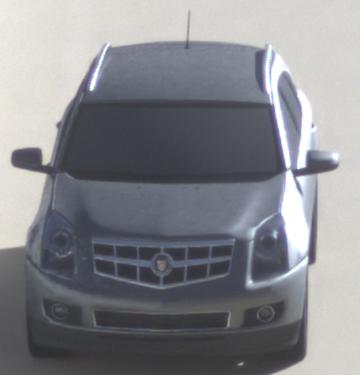
Make: Cadillac
Model: SRX 3.0 V6
Detailed model: SRX (II)
Model produced from: 2010/12
Model produced until: 2012/01
Doors: 5
Color: gray
Road condition: dry road
Daytime: morning or afternoon
Contrast: high contrast